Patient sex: M
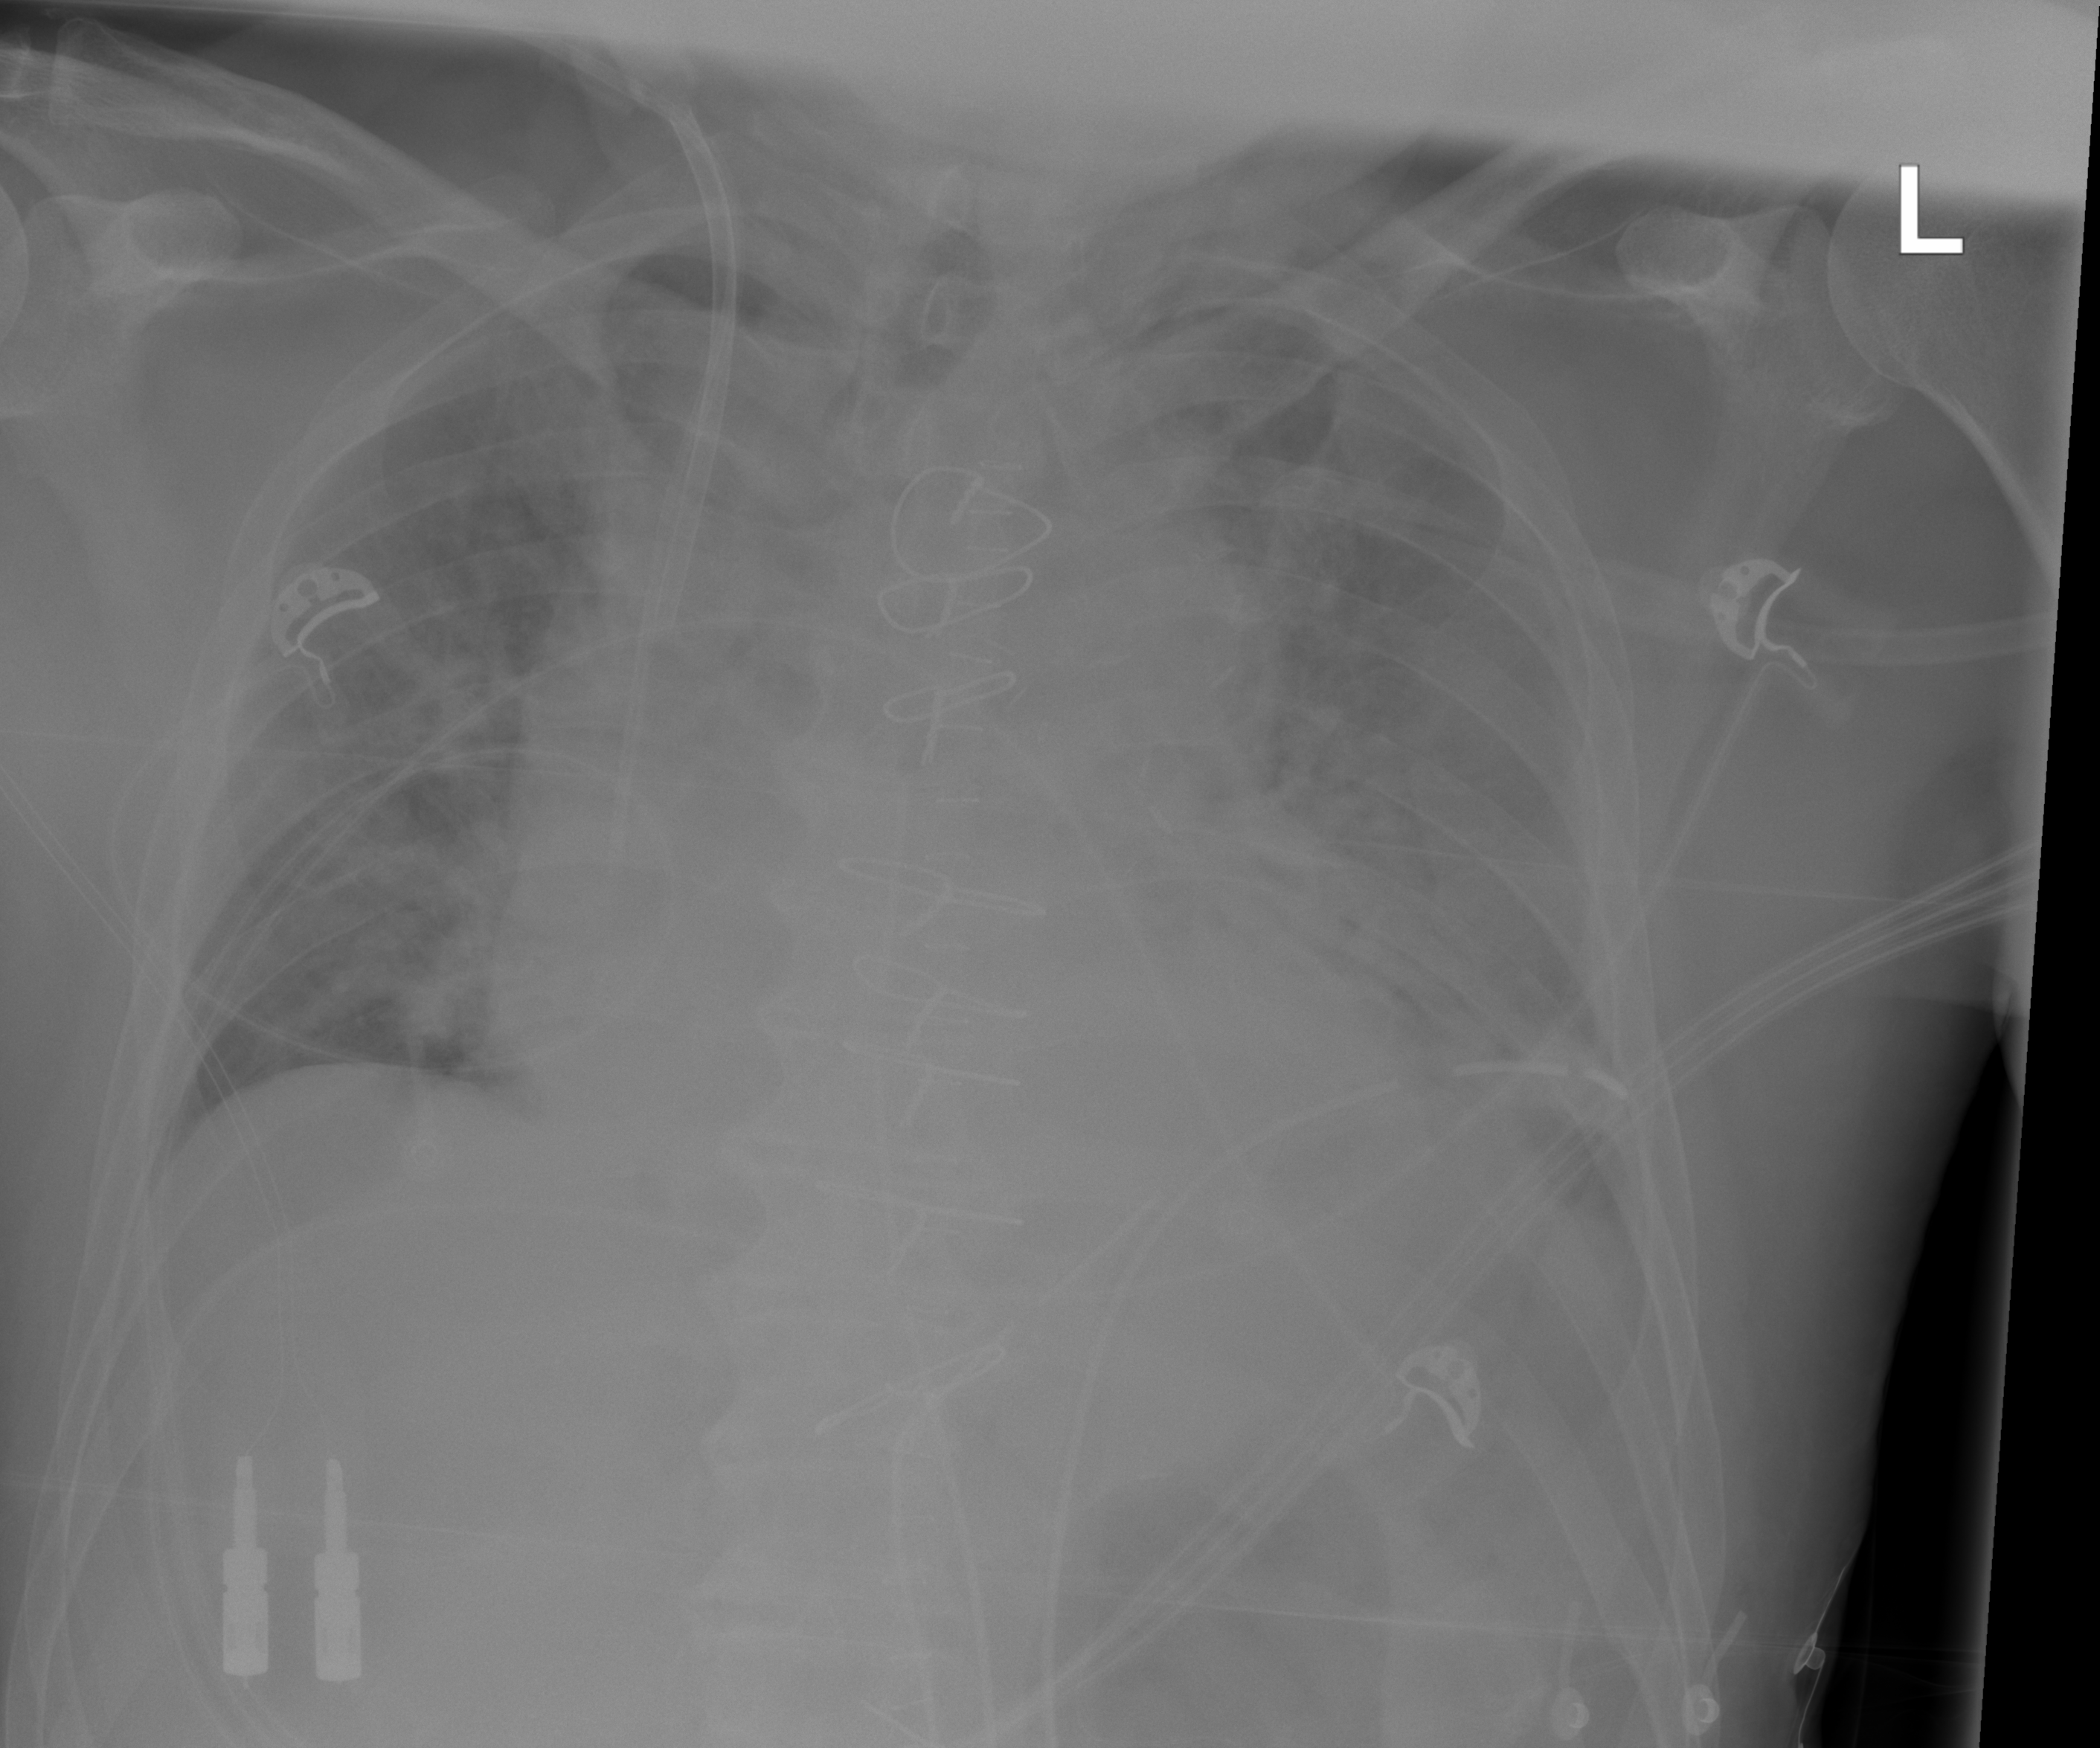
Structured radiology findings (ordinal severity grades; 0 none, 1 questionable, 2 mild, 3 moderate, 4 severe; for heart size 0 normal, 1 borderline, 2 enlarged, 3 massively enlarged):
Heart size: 0
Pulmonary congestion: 3
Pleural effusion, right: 0
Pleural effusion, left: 2
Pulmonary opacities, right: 2
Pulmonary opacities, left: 2
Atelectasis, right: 0
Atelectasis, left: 2